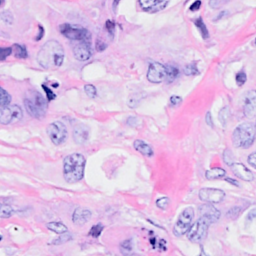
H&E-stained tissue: Breast